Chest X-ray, AP view. Patient: 21 years old, sex M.
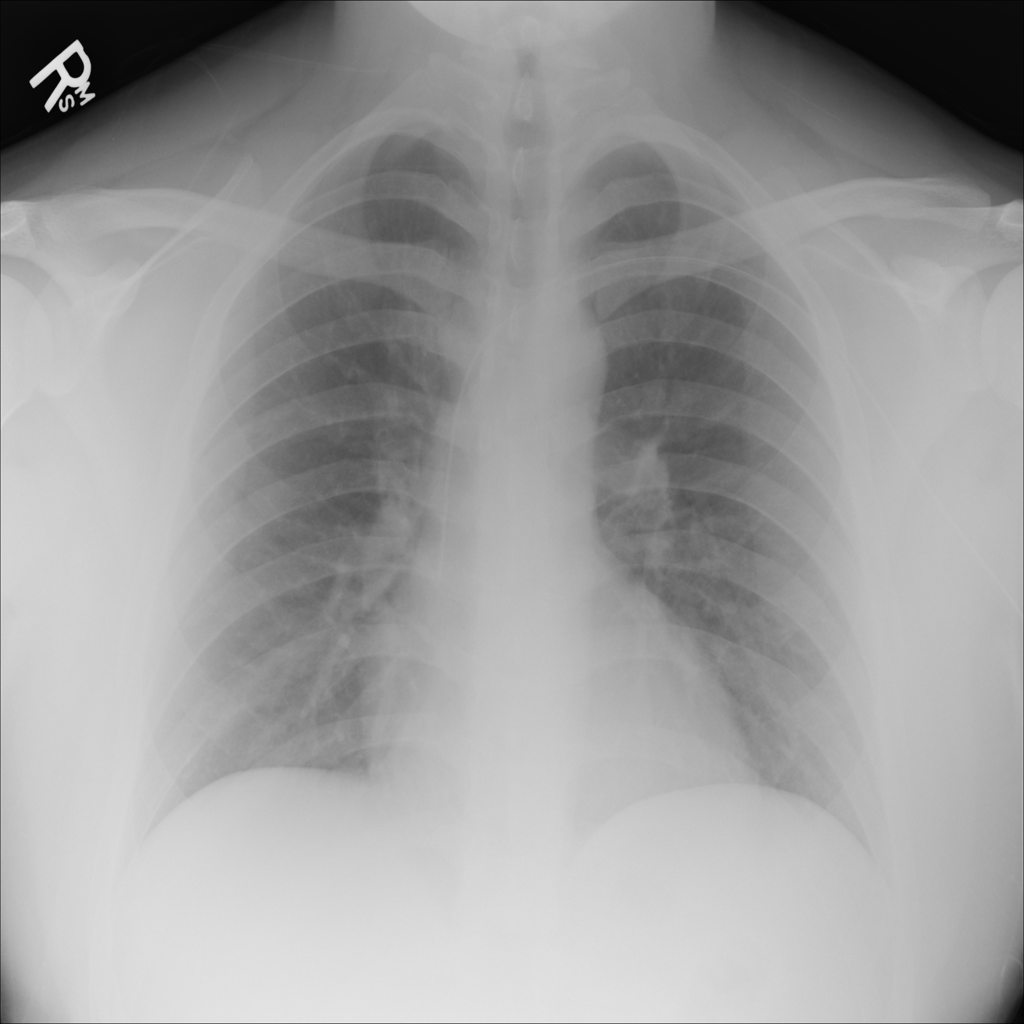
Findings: No Finding